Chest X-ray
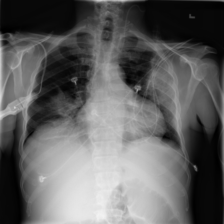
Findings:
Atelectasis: positive
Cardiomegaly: negative
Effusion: negative
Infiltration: positive
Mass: negative
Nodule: negative
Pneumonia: negative
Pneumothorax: negative
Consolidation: negative
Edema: negative
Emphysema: negative
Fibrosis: negative
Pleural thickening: negative
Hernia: negative